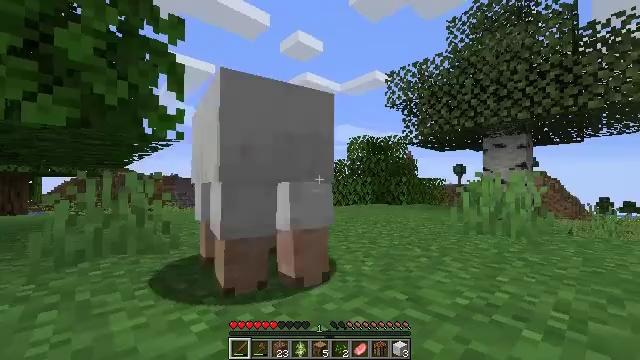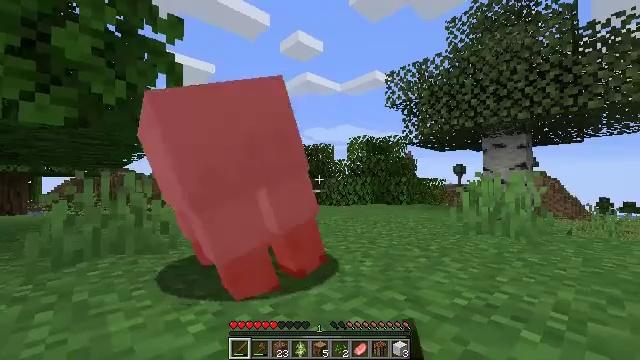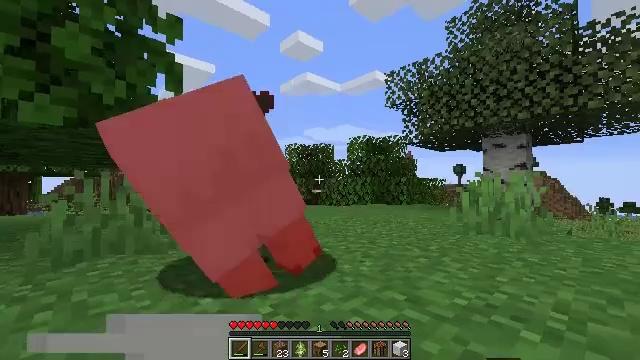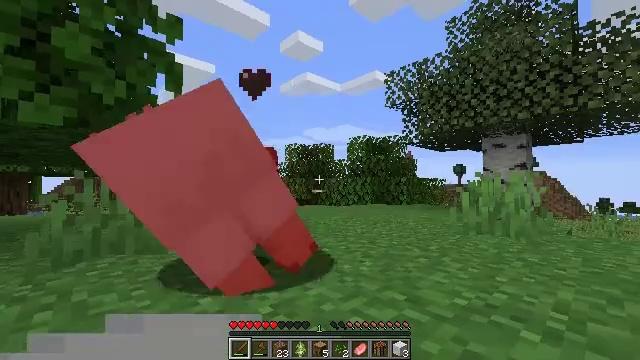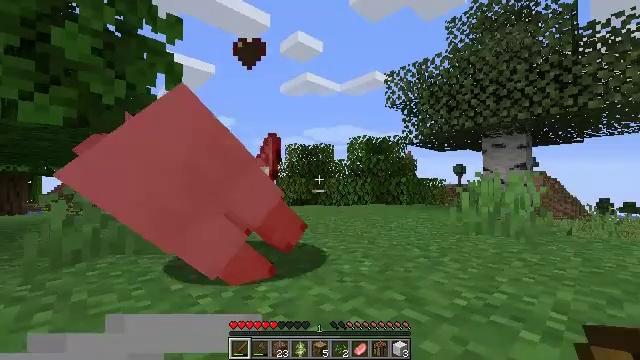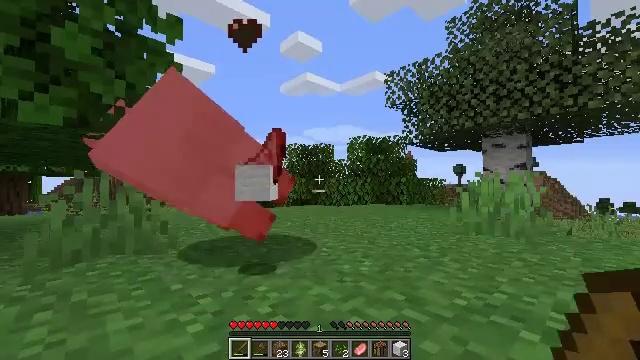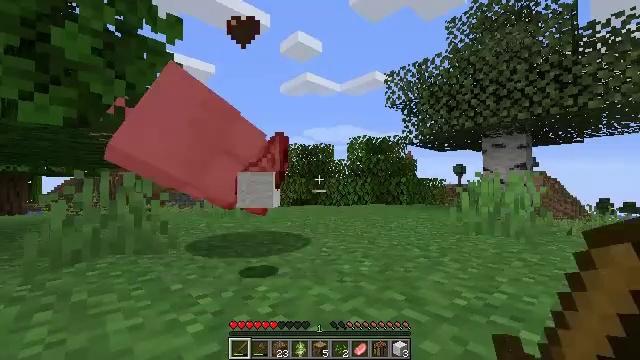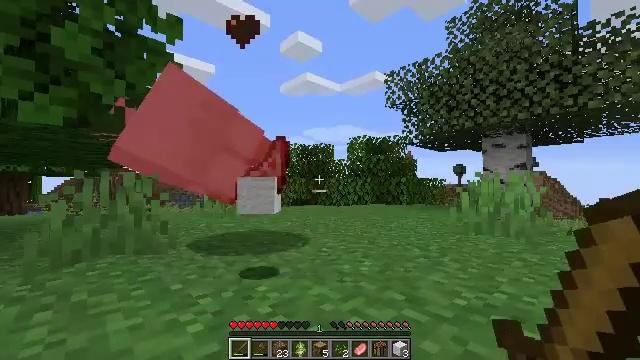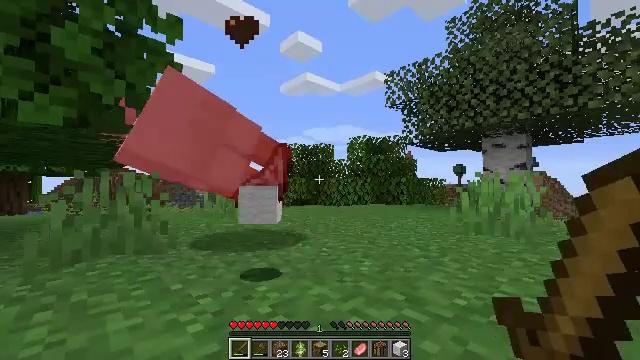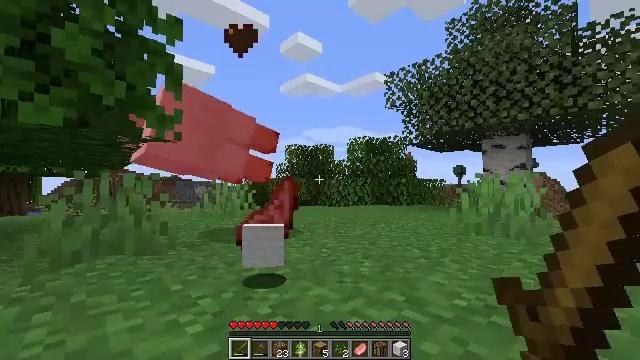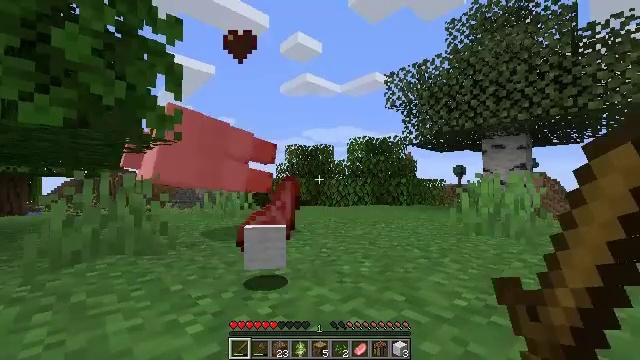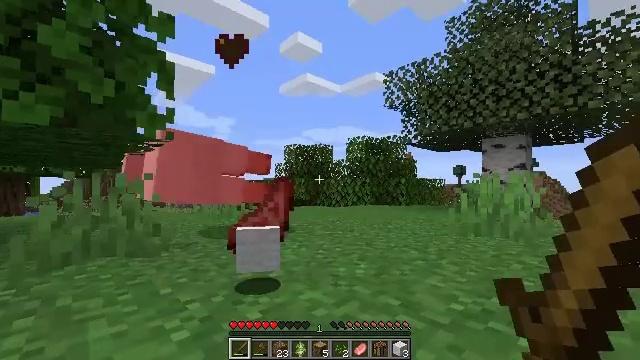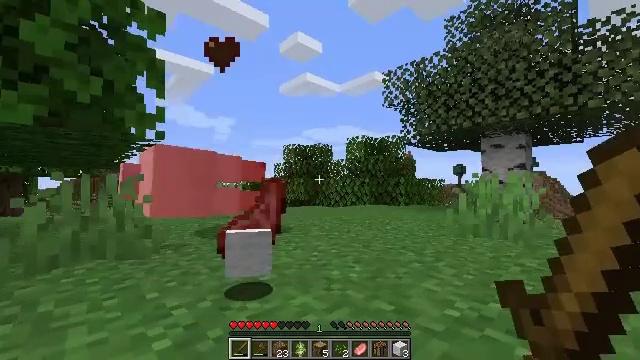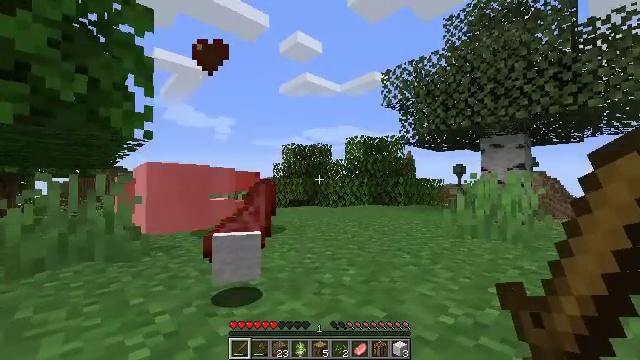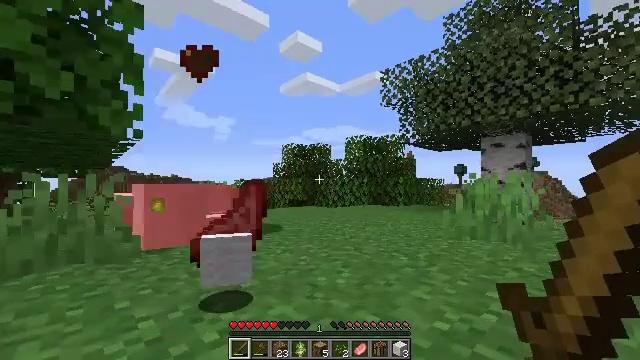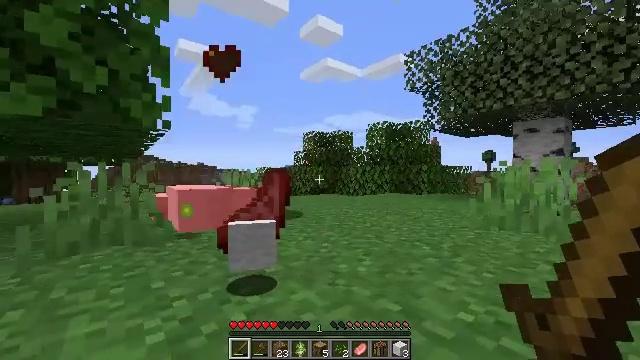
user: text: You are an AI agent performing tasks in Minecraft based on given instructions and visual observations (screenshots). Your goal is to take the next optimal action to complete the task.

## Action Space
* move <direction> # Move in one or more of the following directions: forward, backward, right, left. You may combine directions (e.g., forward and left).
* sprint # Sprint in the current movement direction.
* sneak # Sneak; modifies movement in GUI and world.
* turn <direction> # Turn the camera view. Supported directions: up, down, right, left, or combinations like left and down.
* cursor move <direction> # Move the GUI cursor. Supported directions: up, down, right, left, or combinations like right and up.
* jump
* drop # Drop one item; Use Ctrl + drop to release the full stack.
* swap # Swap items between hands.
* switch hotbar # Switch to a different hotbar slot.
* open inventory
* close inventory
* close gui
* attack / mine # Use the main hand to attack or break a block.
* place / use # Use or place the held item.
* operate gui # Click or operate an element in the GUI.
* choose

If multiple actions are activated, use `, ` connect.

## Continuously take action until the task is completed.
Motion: motion action
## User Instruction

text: Dig up the grass block for dirt.
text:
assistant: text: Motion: attack / mine
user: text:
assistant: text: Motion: attack / mine
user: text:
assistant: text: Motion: attack / mine
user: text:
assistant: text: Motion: attack / mine
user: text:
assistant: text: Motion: attack / mine
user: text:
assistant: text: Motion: attack / mine
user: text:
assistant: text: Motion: attack / mine
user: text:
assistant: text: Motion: attack / mine
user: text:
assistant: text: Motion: attack / mine
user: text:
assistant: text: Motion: attack / mine
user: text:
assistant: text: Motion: move forward, attack / mine
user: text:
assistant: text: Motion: move forward
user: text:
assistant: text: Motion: move forward
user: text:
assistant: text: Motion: move forward
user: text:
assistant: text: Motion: move forward, turn left and down
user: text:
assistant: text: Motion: move forward, turn left and down
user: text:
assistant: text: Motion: move forward, turn left and down
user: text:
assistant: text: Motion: move forward, turn left and down
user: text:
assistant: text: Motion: move forward, turn left and down
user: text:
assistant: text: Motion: move forward, turn left and down
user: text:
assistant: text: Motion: move forward, turn left
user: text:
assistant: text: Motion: move forward, jump
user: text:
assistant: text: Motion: move forward, turn right, jump
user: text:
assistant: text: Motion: move forward, turn right and up, jump
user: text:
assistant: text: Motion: move forward, turn right and up, jump
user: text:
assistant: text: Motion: move forward, jump
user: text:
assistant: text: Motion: move forward, turn right
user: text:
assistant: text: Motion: move forward, turn right
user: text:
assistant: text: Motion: move forward, turn right
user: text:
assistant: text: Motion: move forward